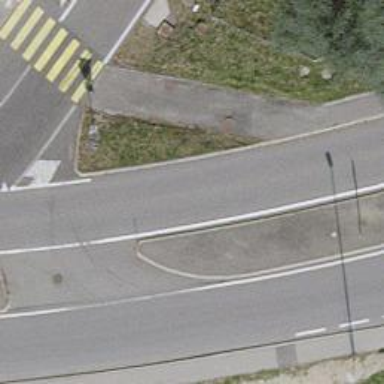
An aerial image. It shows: Secondary road with separate asphalt sidewalks.